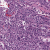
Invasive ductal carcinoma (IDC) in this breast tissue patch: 1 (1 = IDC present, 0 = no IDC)